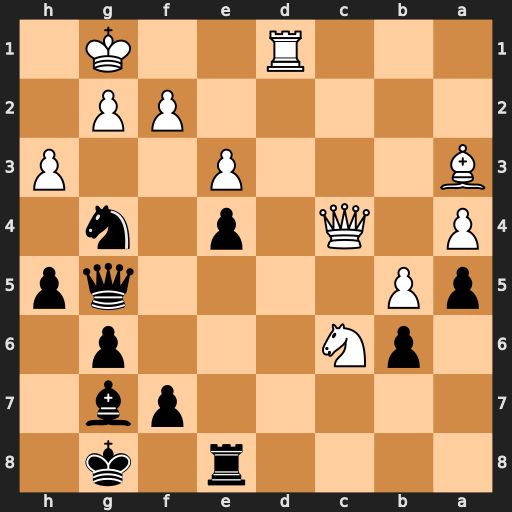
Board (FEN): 4r1k1/5pb1/1pN3p1/pP4qp/P1Q1p1n1/B3P2P/5PP1/3R2K1
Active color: b
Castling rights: -
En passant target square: -
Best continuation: Nxe3 fxe3 Qxe3+ Kh1 Qxa3